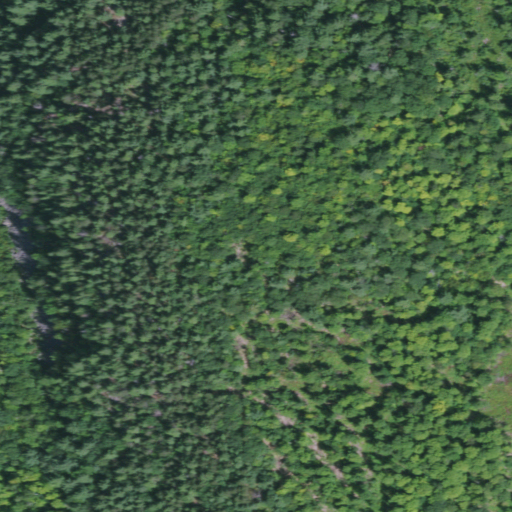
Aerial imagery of mountain in New York named Furnace Mountain containing evergreen forest, deciduous forest, mixed forest, and shrub